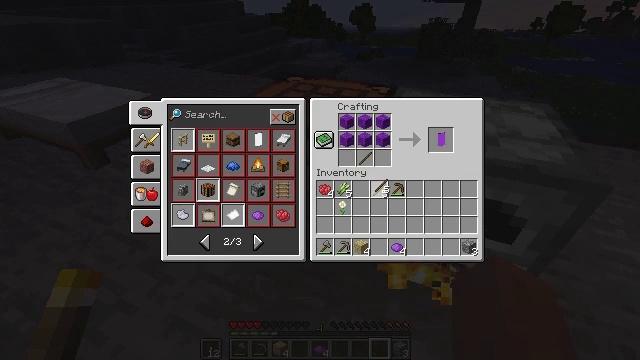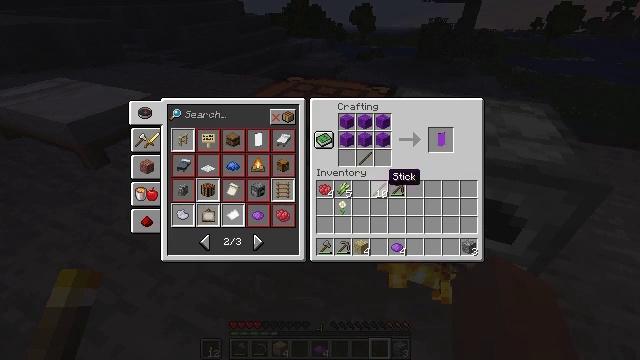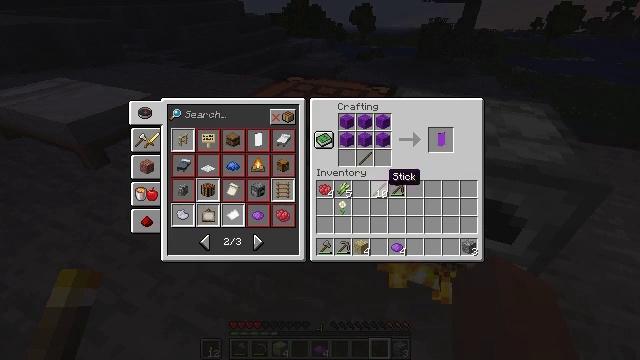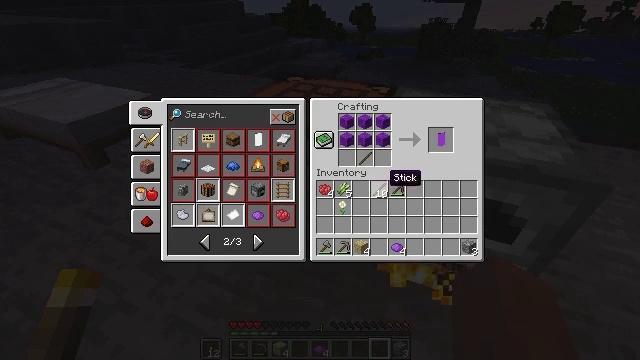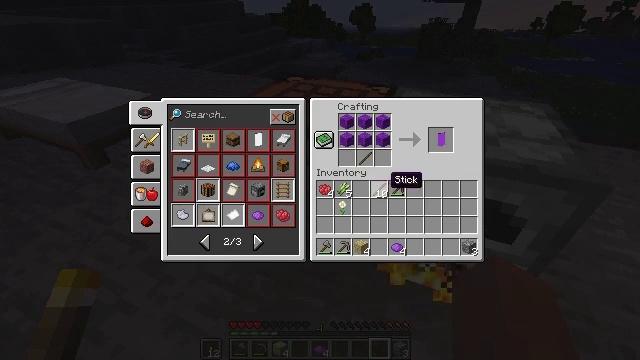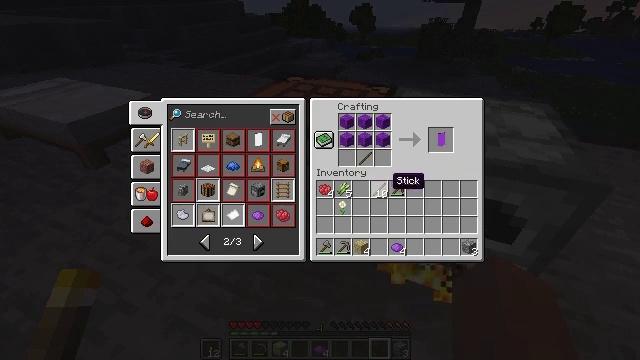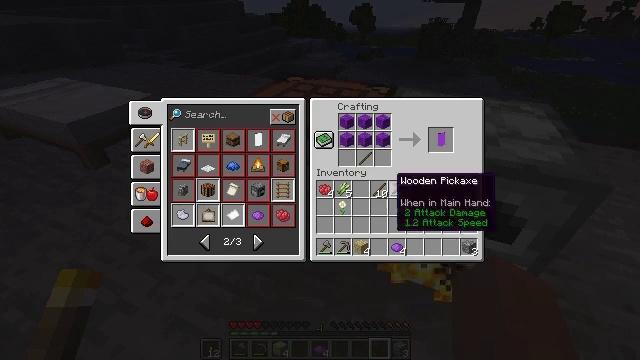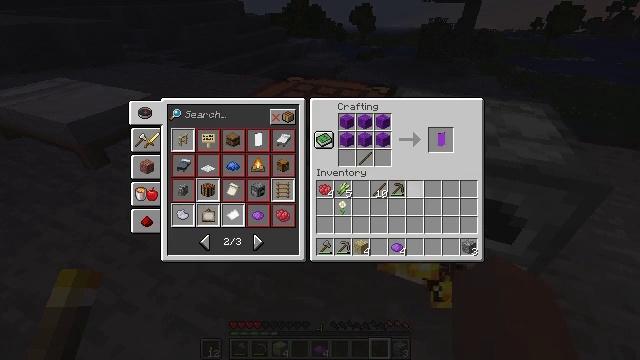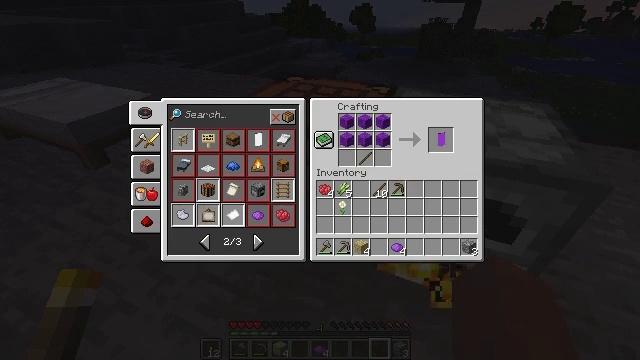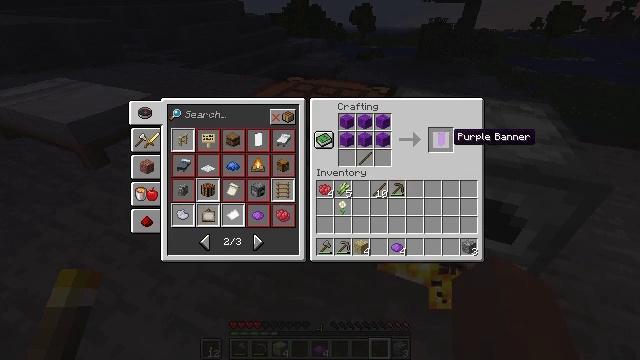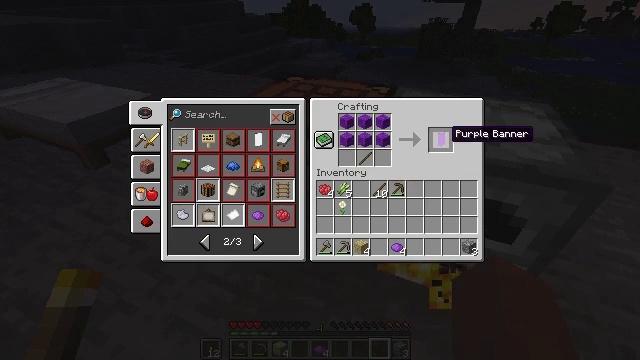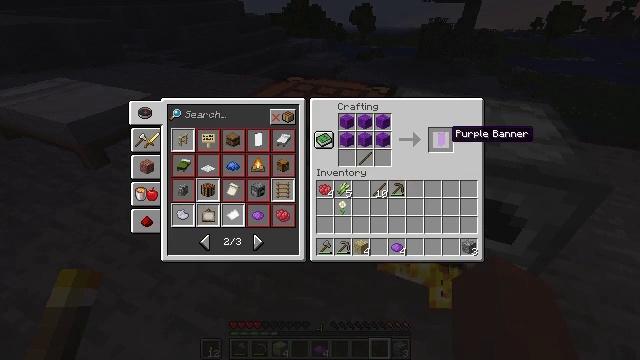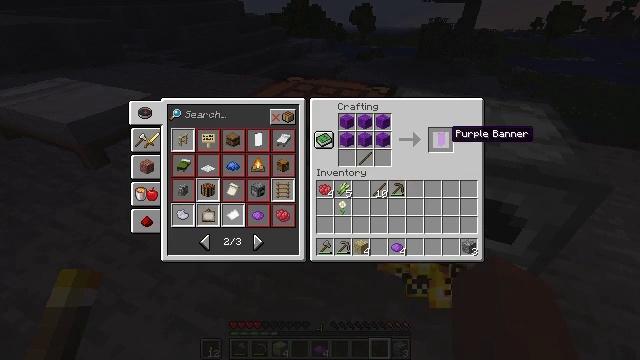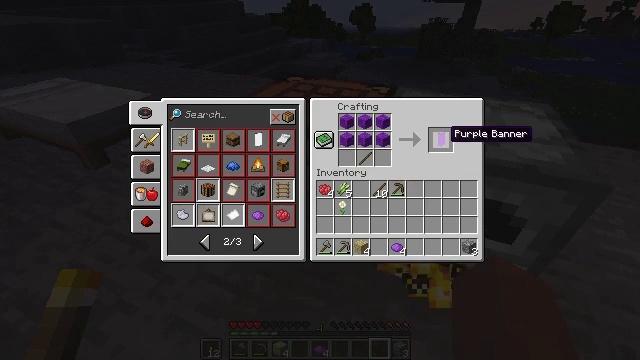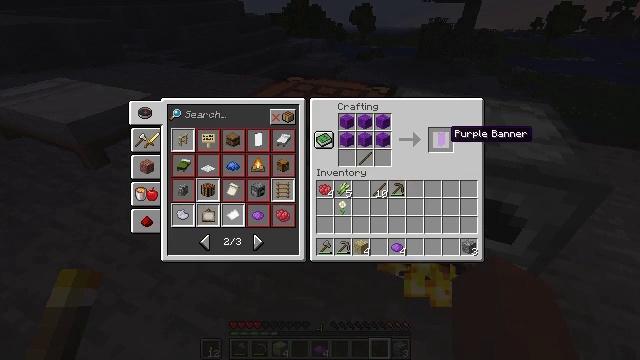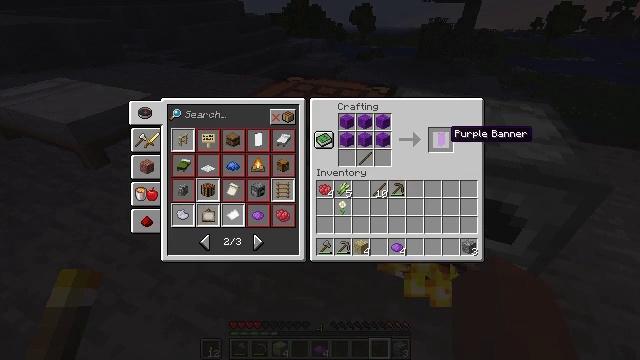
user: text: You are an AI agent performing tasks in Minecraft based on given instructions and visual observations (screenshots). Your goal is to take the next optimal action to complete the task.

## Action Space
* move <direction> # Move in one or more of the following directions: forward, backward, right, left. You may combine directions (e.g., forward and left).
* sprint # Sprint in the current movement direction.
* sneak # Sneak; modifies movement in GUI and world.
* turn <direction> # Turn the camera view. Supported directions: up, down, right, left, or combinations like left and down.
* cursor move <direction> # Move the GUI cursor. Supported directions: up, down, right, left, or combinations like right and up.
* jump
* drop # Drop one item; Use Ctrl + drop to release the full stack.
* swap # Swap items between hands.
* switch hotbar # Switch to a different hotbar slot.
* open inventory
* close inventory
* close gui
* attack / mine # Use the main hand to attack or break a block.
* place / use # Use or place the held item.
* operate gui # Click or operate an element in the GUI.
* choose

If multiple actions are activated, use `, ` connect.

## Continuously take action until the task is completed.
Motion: motion action
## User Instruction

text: Interact with the crafting table to create a purple banner.
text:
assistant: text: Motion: no_op
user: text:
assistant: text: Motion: no_op
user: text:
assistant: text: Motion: no_op
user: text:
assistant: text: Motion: no_op
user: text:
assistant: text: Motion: no_op
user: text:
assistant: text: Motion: no_op
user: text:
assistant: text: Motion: cursor move right and up
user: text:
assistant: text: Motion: cursor move right and up
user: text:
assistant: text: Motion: cursor move up
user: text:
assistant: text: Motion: no_op
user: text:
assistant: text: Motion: no_op
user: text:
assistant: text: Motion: sneak
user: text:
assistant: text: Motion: sneak
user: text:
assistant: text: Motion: sneak
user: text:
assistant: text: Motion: sneak
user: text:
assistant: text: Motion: sneak, operate gui
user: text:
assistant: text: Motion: sneak, operate gui
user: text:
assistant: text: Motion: sneak, operate gui
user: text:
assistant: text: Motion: sneak
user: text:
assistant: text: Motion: sneak
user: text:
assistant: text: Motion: sneak